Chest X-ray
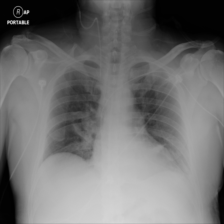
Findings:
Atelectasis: negative
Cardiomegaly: negative
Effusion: negative
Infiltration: negative
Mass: negative
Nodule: negative
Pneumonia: negative
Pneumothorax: negative
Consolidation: negative
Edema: negative
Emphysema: negative
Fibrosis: negative
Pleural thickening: negative
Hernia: negative